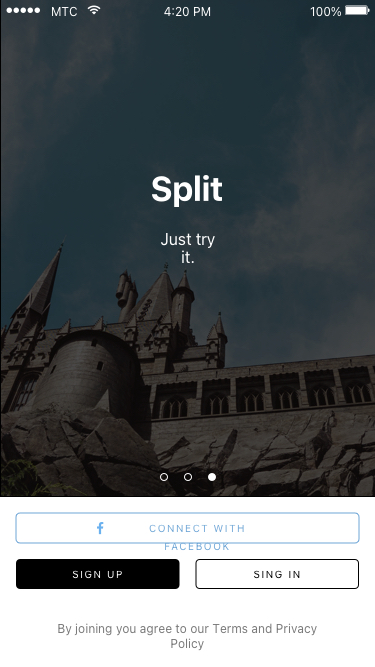
Text in this UI design:
By joining you agree to our Terms and Privacy Policy
Just try it.